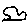
Label: cloud